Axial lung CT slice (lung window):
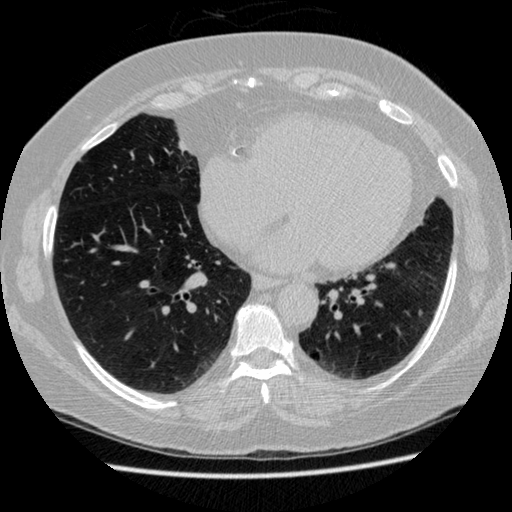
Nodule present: no